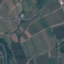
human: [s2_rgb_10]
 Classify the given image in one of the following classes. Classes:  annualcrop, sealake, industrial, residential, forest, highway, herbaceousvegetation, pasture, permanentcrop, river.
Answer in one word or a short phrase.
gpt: PermanentCrop